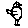
Label: bird